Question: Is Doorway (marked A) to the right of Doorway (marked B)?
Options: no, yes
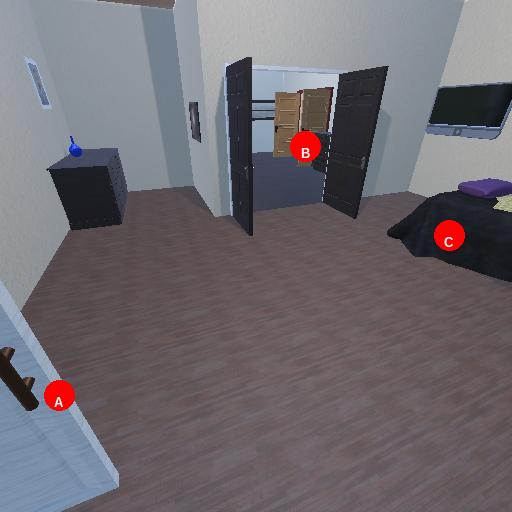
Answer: no